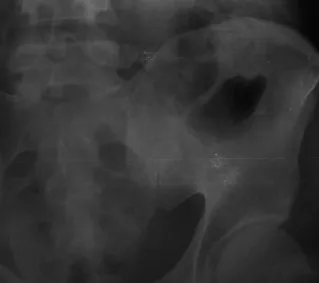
Radiograph Taken on Admission.
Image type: radiology (x_ray)